Field crop: tomato
Growth stage: 2
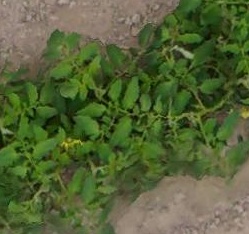
Species: tomato